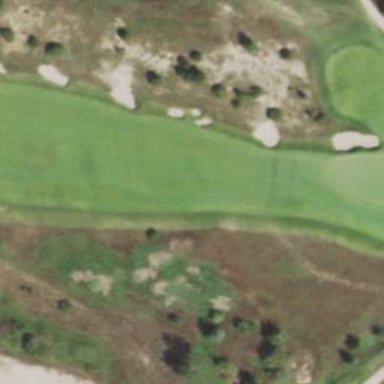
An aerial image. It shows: View of golf hole.